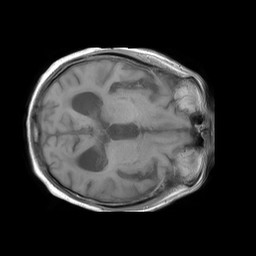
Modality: T1w
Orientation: axial
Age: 87
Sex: male
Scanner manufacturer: philips
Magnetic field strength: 3 T
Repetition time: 0.2705 s
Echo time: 0.002302 s